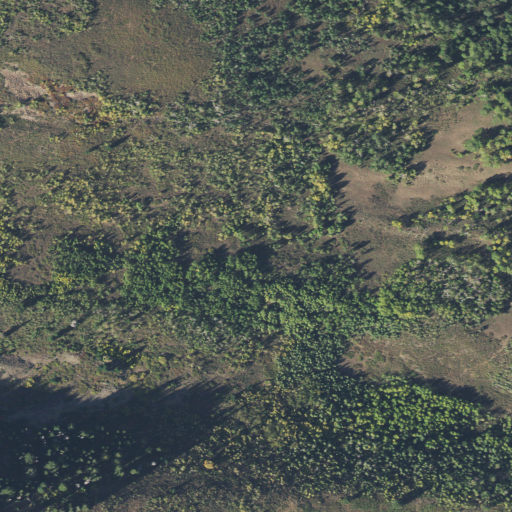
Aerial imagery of depression(s) in Utah named First Hole containing deciduous forest, shrub, and evergreen forest